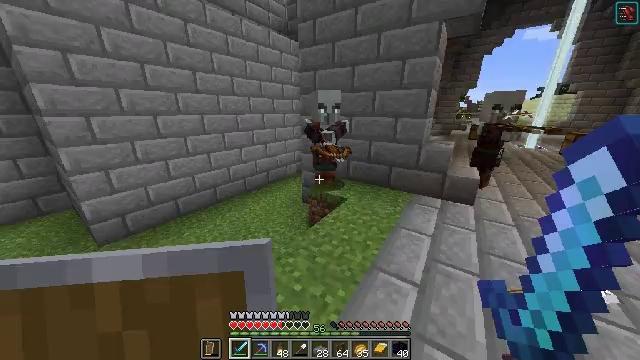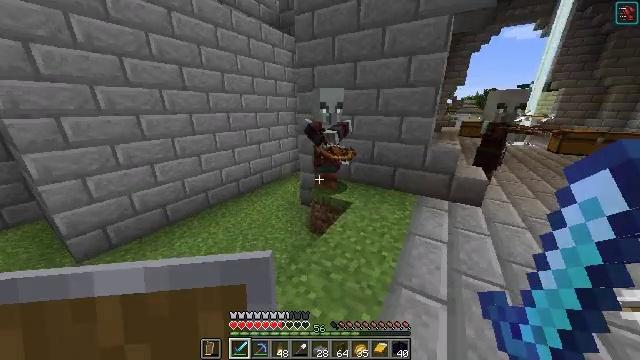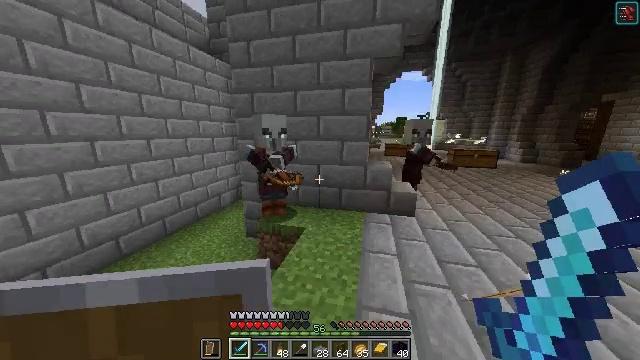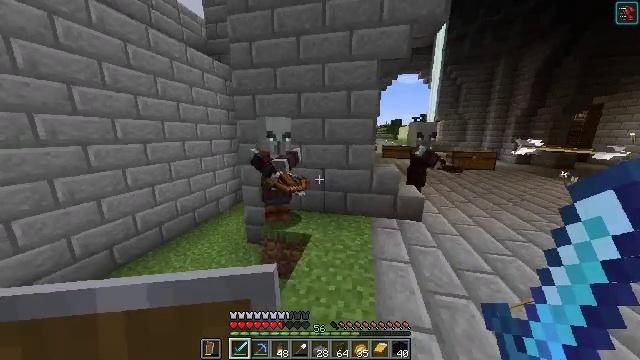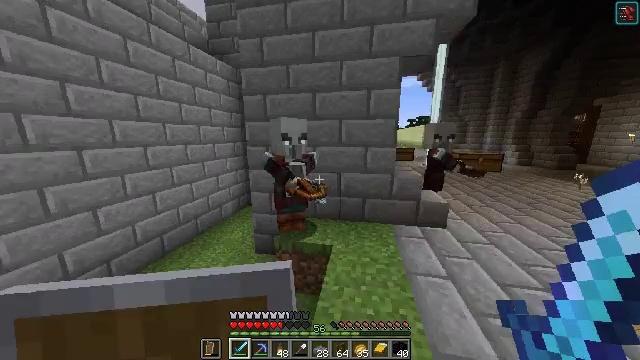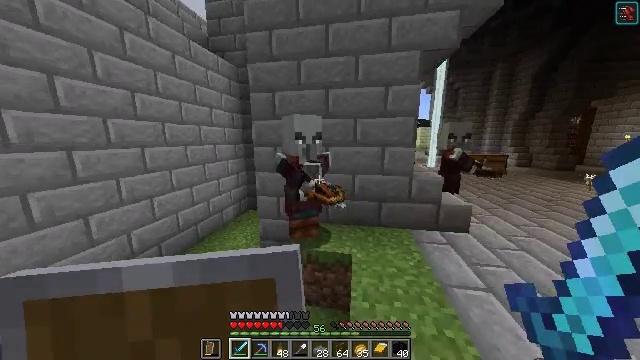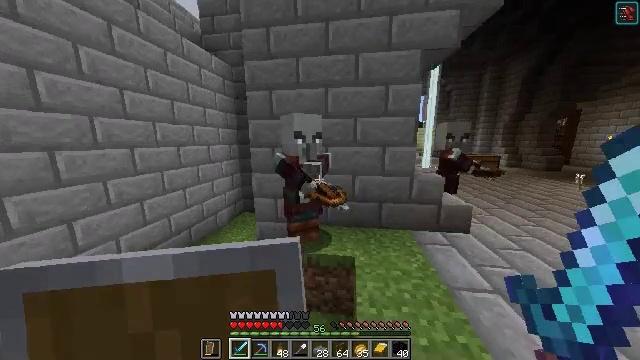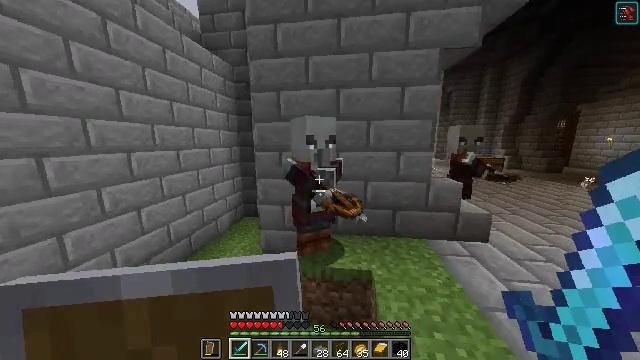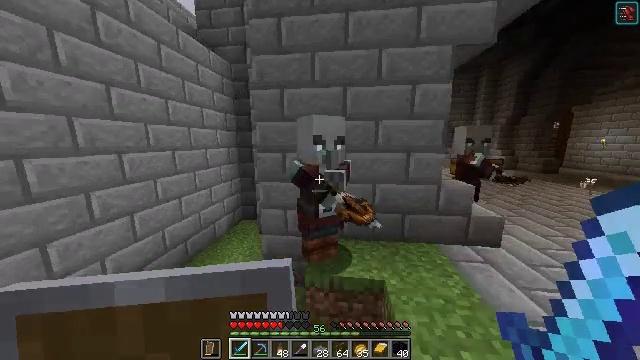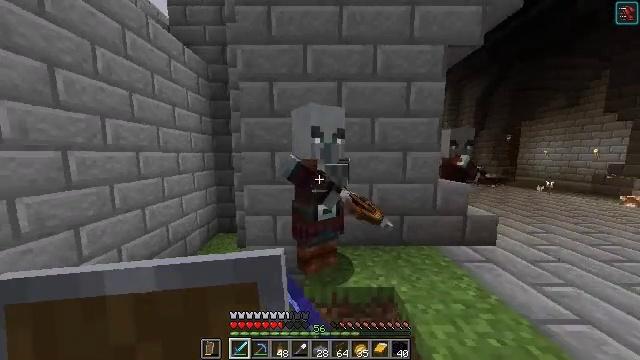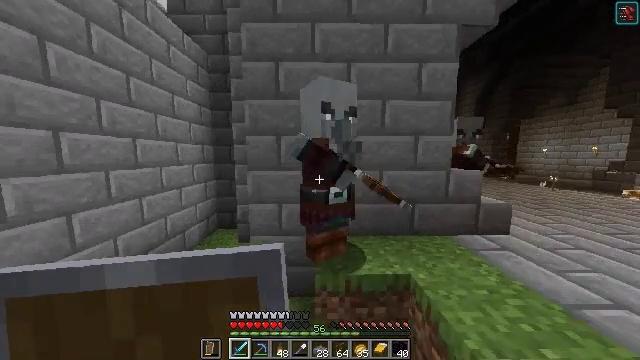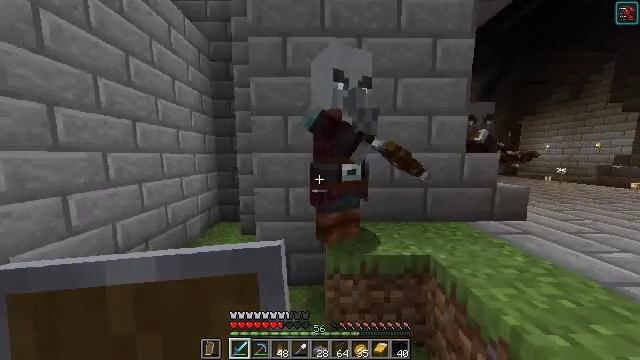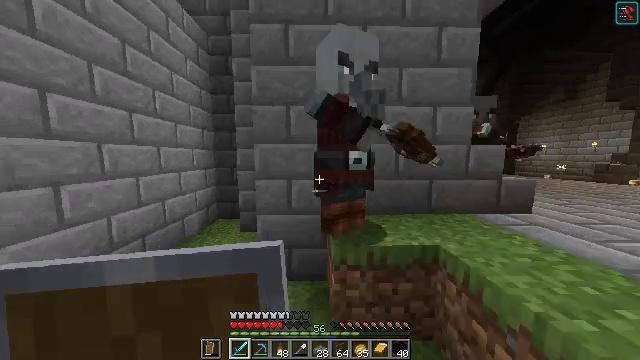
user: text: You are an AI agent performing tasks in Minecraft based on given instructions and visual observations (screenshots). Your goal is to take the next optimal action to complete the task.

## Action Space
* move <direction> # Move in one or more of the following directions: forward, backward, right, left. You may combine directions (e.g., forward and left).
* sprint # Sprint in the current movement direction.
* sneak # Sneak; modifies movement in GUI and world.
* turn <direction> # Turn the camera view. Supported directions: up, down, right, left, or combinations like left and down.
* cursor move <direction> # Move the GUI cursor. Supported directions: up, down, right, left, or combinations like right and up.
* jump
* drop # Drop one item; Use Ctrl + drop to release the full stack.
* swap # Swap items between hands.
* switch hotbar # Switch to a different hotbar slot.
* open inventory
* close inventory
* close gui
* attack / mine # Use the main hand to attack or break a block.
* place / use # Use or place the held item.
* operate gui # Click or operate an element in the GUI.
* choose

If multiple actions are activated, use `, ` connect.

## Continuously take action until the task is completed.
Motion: motion action
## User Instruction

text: Combat the pillager.
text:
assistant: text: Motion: move forward and move left
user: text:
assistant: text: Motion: move forward and move left, turn right and up
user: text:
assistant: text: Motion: move forward and move left, turn right
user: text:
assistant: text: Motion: move forward and move left, turn right
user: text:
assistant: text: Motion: move forward and move left, turn right
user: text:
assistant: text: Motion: move forward and move left, turn right
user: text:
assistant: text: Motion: move forward and move left
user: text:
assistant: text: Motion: move forward and move left, turn right, attack / mine
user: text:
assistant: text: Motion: move forward and move left, turn right and up, attack / mine
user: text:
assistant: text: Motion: move forward and move left
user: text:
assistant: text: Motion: move forward and move left
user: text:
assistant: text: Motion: move forward and move left
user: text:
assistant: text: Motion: no_op